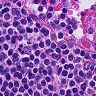
Metastatic tissue present: no